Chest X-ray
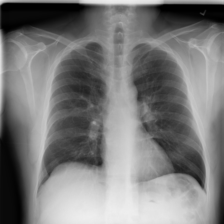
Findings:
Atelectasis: negative
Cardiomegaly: negative
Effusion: negative
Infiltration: negative
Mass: negative
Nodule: negative
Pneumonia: negative
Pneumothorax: negative
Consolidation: negative
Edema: negative
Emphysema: negative
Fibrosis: negative
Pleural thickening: negative
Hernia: negative